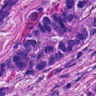
Metastatic tissue present: yes